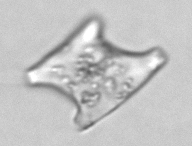
Label: Eucampia